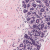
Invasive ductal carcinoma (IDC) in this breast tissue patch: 0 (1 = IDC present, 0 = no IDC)